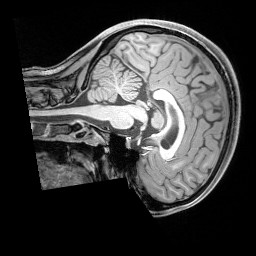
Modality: T1w
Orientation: sagittal
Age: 20
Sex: female
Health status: healthy
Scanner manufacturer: siemens
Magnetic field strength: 3 T
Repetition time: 1.65 s
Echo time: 0.00182 s